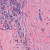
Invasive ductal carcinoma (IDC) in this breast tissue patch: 1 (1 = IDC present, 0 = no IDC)